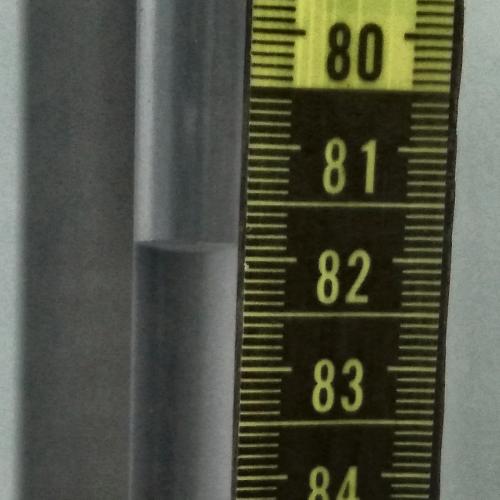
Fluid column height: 81.9 cm